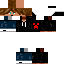
A male human skin with dark skin, wearing brown long hair dressed in a black hoodie and black pants, featuring a closed mouth.